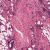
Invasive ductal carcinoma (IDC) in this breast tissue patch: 1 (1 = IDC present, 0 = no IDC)